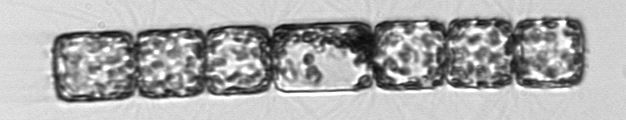
Label: Lauderia_annulata